Field crop: maize
Growth stage: 2
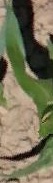
Species: maize